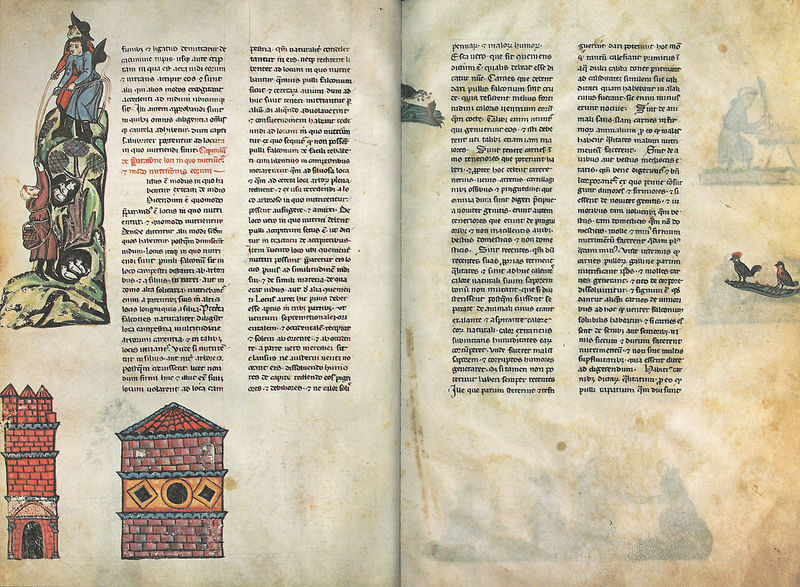
Titel: Falkenbuch Friedrichs des II.; De arte venandi cum avibus
Institution: Rom, Biblioteca Vaticana
Schlagwörter: baum, berg, mann, bäume, frau, hut, tür, dach, haus, rot, schloss, bibel, geschichte, steine, vögel, paar, kinder, kreis, turm, schrift, mauer, spalten, lesen, fugen, buch, burg, text, ziegelsteine, seiten, schreiben, wanderer, mittelalter, mönch, mönche, hahn, tur, schildkröte, quadrat, handschrift, zeichnungen, buchmalerei, israelisch, falkenbuch, nast, schreibenb